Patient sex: F
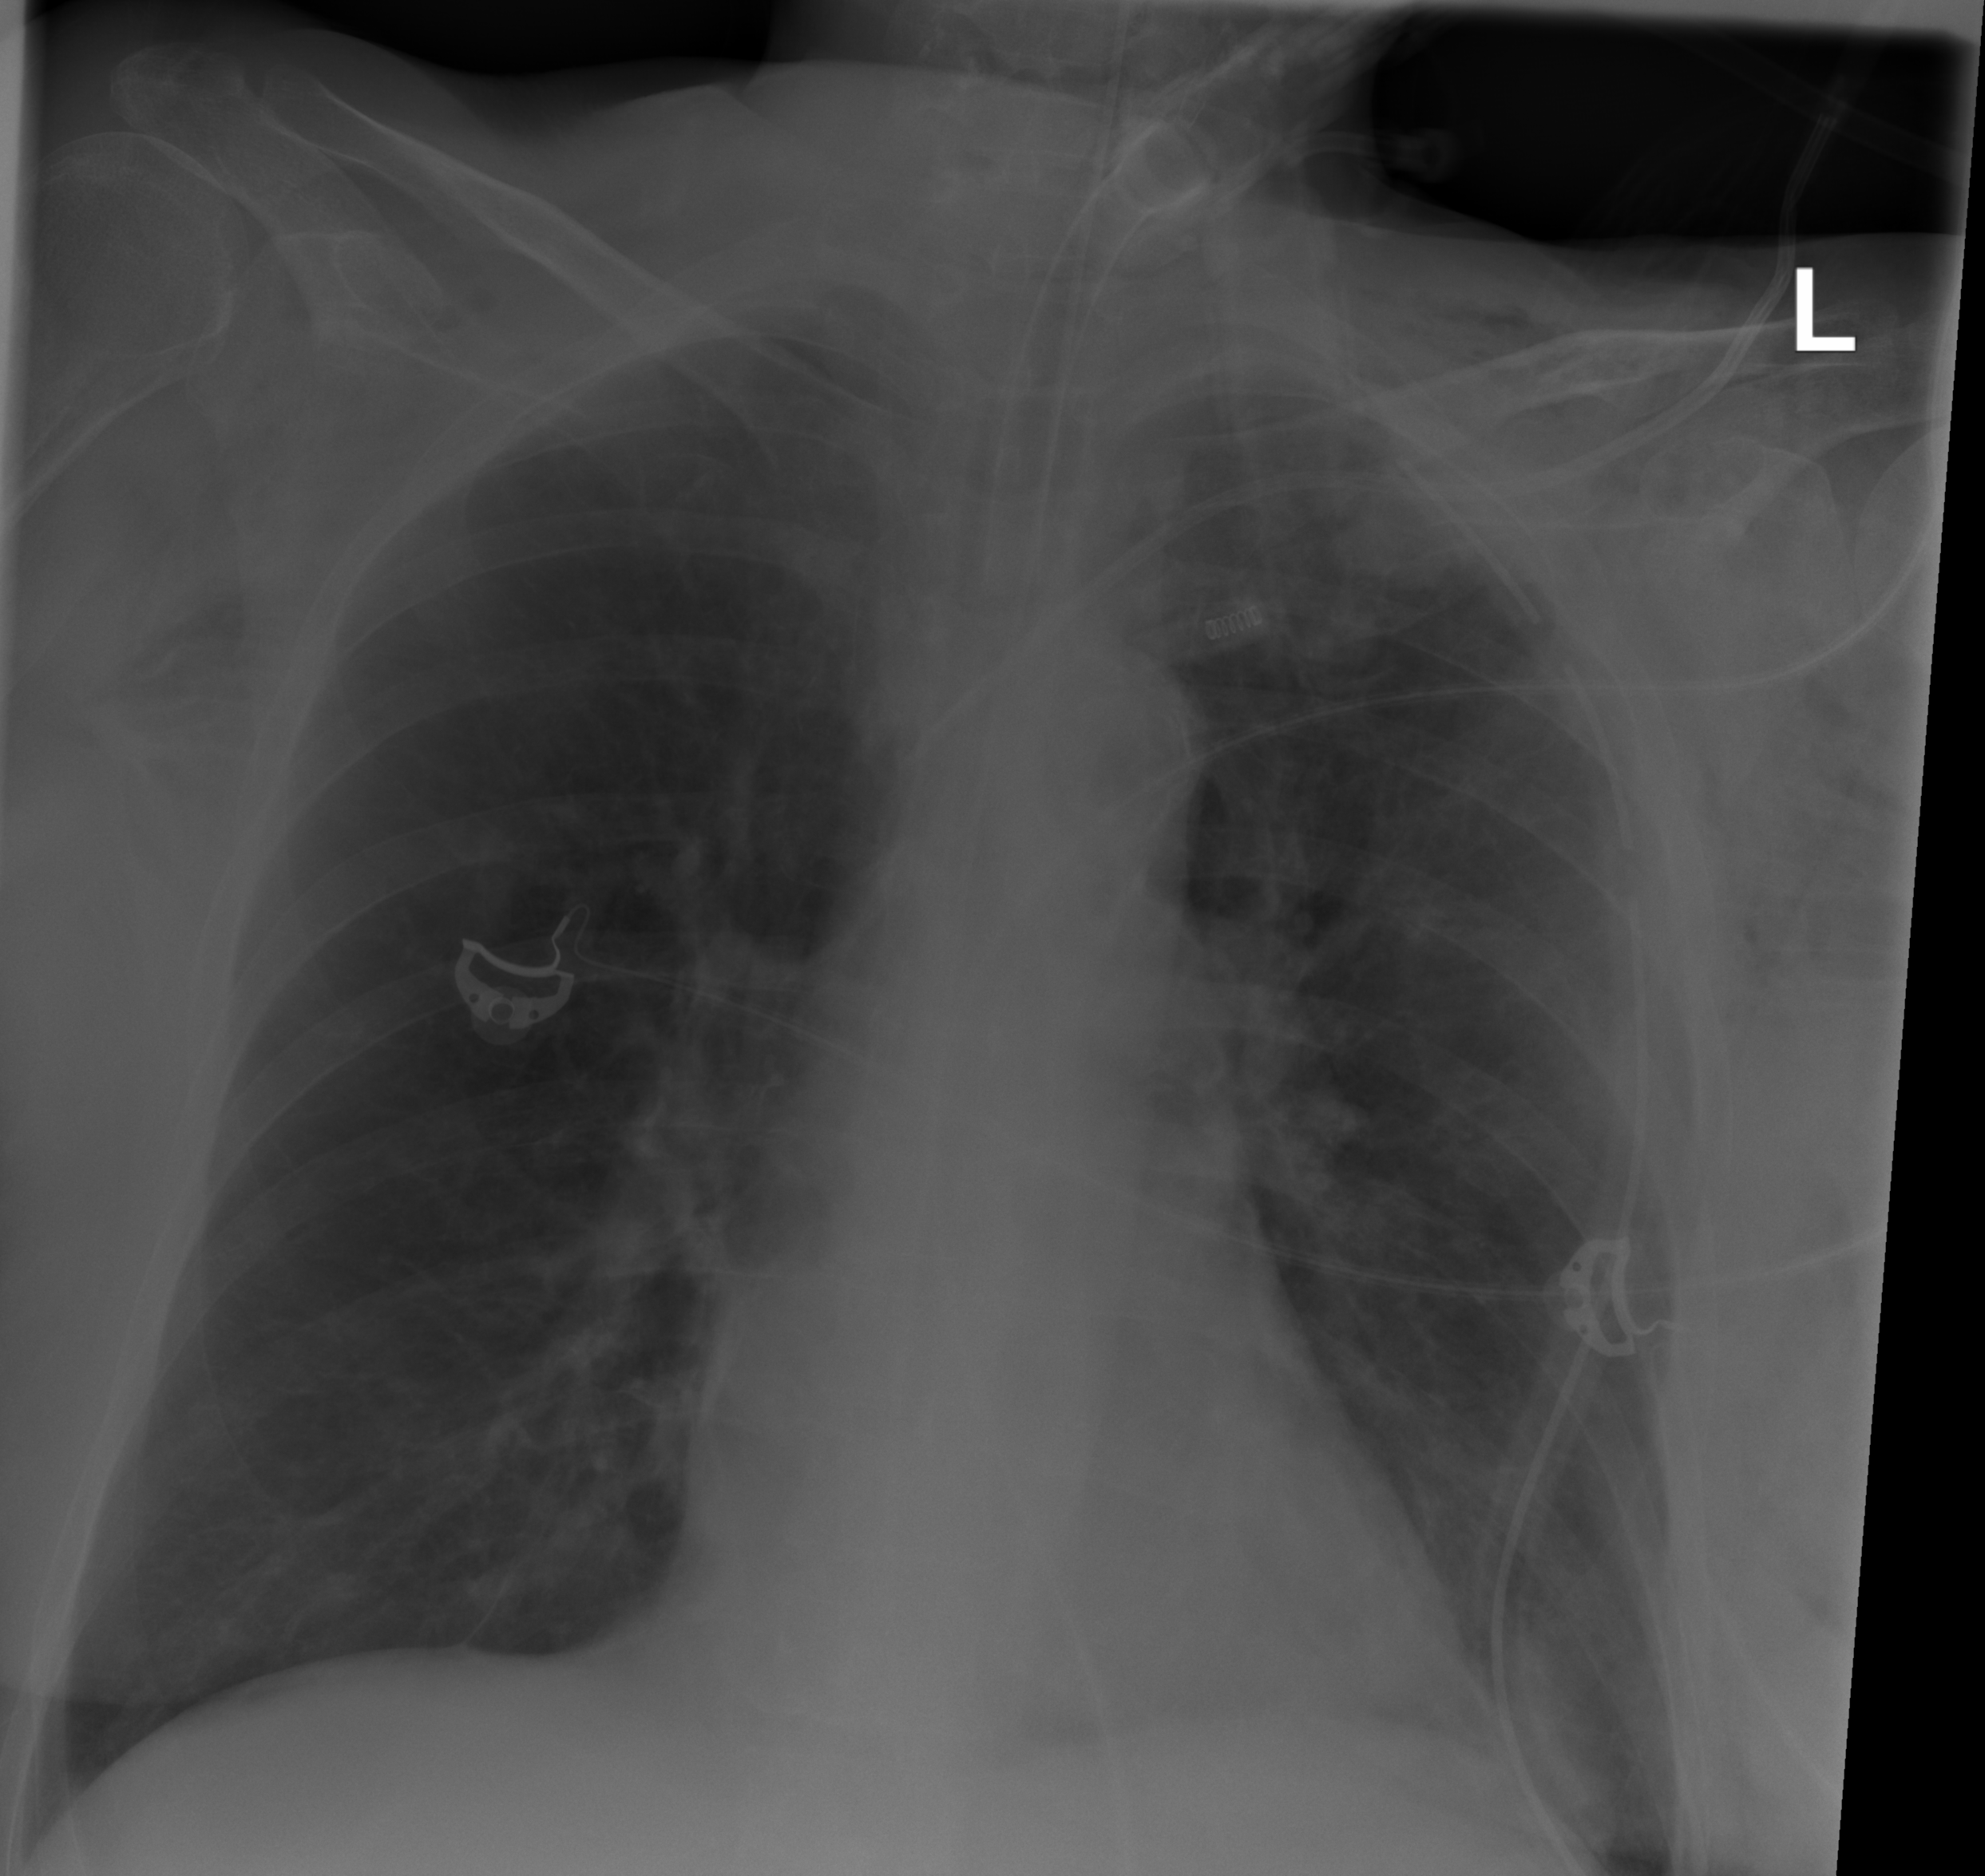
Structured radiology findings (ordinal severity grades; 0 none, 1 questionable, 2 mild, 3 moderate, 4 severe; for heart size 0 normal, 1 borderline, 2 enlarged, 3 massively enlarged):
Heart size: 0
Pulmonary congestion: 0
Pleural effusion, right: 0
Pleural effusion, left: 0
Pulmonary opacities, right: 0
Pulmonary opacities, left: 0
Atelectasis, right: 0
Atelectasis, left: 2